Question: I have this math game below, if the user gives correct answer, the score should increase by 5. However, it is always stuck in 5 and never inceases. I wonder why? I declared !IsPostBack variable so it stops resetting the int except on page refresh, suggestions appreciated.

'''
using System;
using System.Collections.Generic;
using System.Linq;
using System.Web;
using System.Web.UI;
using System.Web.UI.WebControls;
public partial class _Default : System.Web.UI.Page
{
int score;
protected void Page_Load(object sender, EventArgs e)
{
if (!IsPostBack)
{
score = 0;
}
}
protected void Button1_Click(object sender, EventArgs e)
{
int sayi1;
int sayi2;
Random rnd = new Random();
sayi1 = rnd.Next(0, 100);
sayi2 = rnd.Next(0, 100);
Label1.Text = sayi1.ToString();
Label3.Text = sayi2.ToString();
}
protected void Button2_Click(object sender, EventArgs e)
{
int entry = Convert.ToInt32(TextBox1.Text);
int number1 = Convert.ToInt32(Label1.Text);
int number2 = Convert.ToInt32(Label3.Text);
int total = number1 + number2;
if (entry == total)
{
score += 5;
Label5.Text = score.ToString();
}
else
{
score -= 2;
Label5.Text = score.ToString();
}
}
}
'''
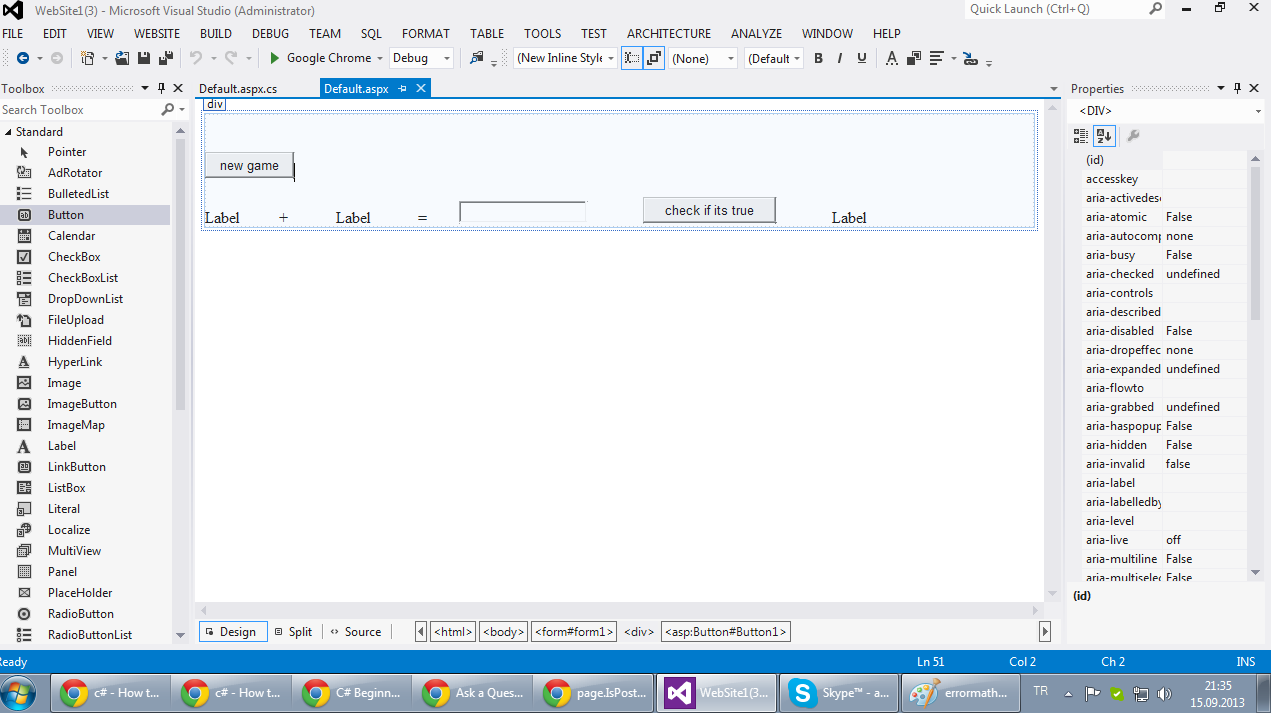
Answer: Also, try using 'static'..
'''
static int score;
'''
..but this will be application wide.
If this needs to be , then you can use a 'session' to store the increments.
'''
if (Session["Score"] != null)
Session["Score"] = ((int)Session["Score"]) + 5;
else
Session["Score"] = 5;
'''